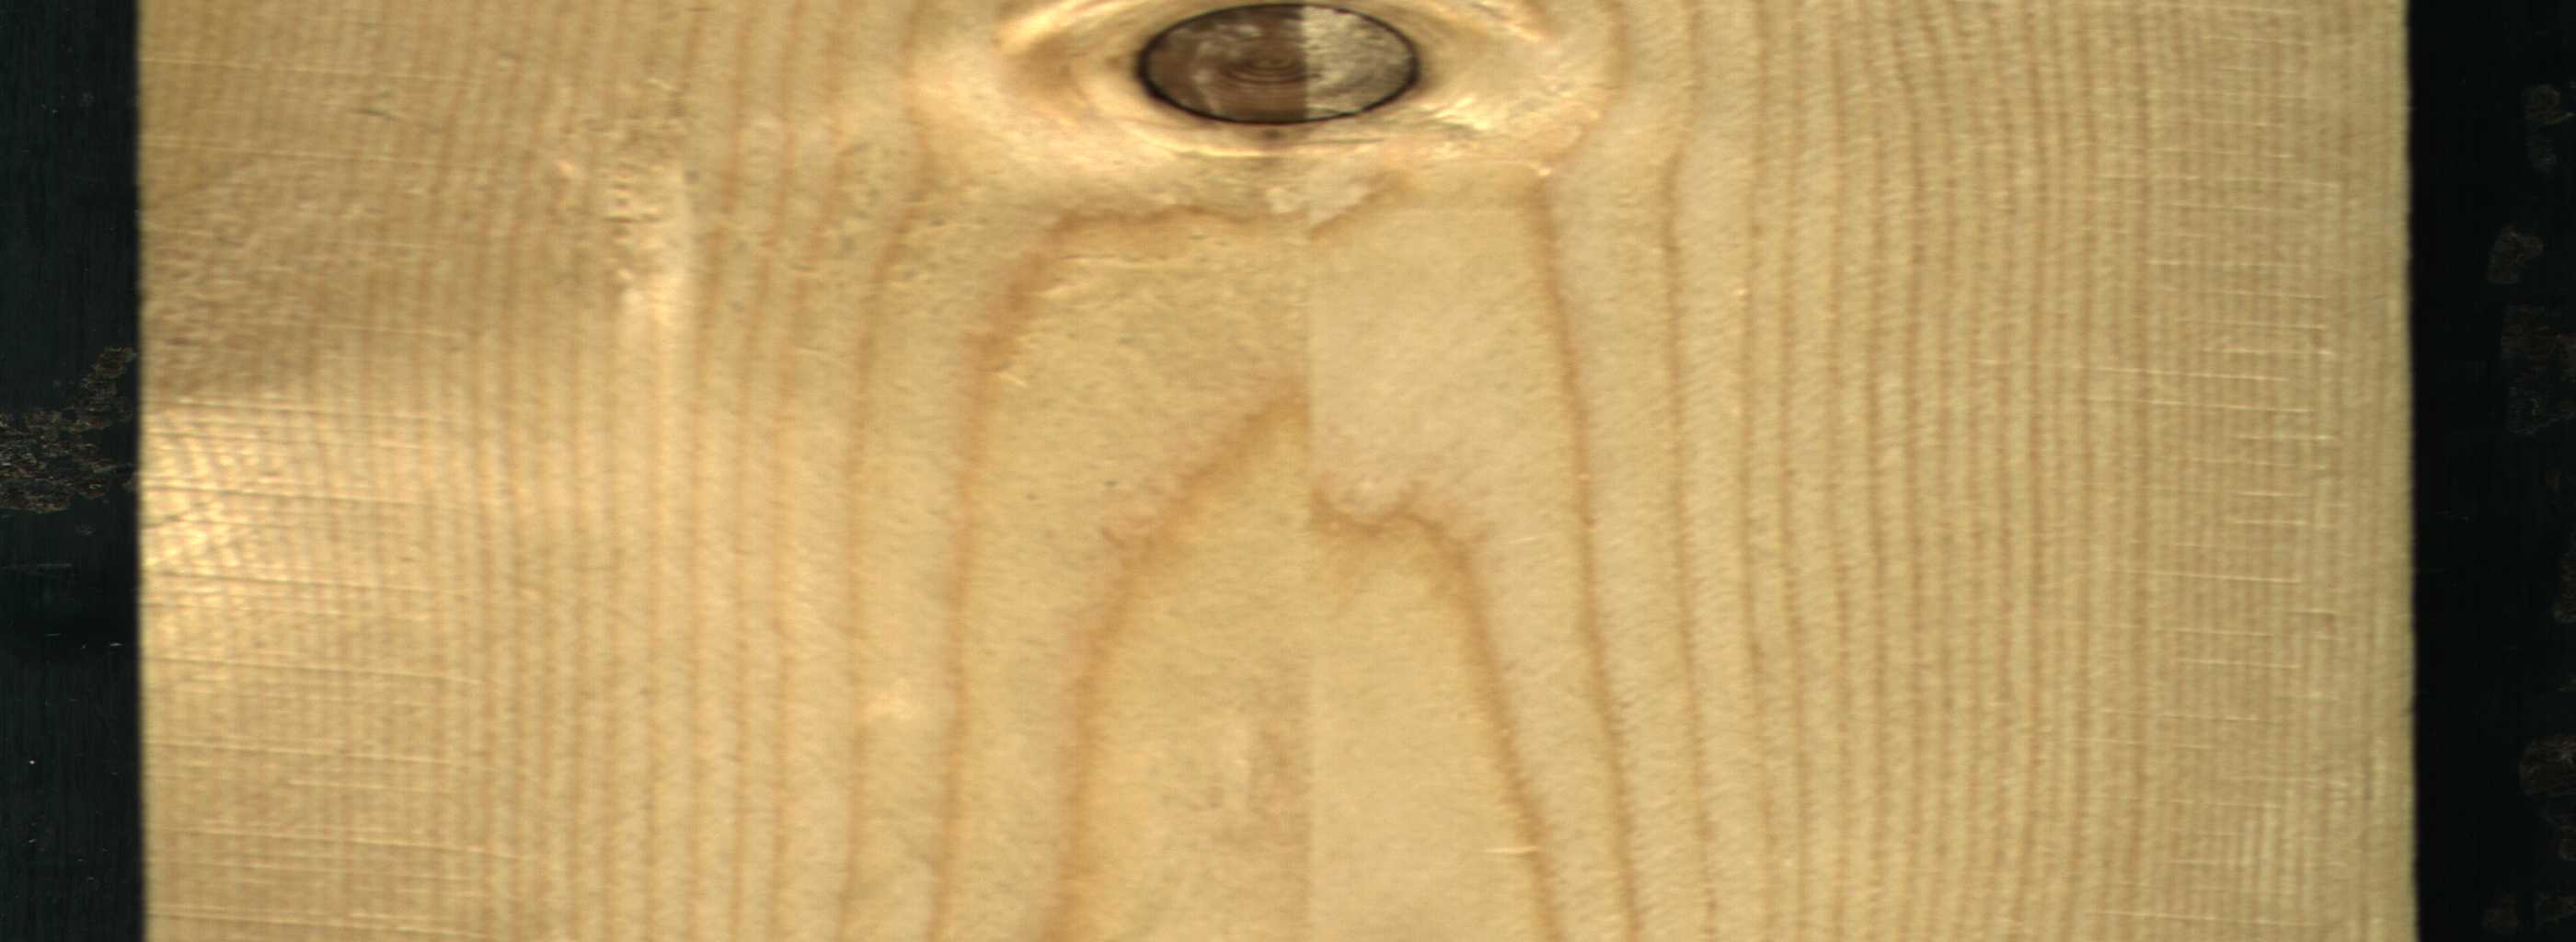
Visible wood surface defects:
Dead_Knot